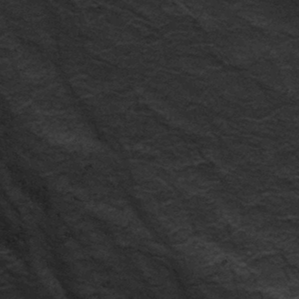
Label: frost